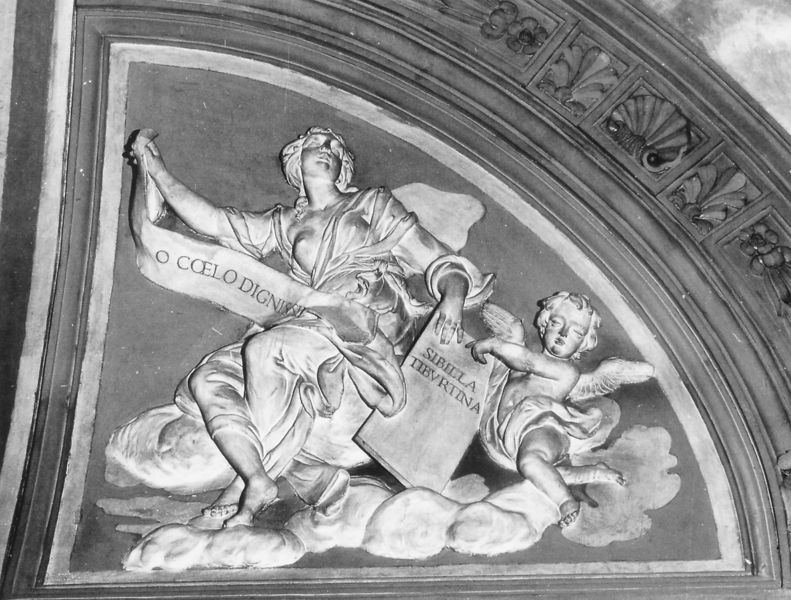
Titel: Sibilla
Künstler: Girolamo Gramignoli
Standort: Rom, S. Silvestro in Capite (EU - I - Latium)
Schlagwörter: flügel, fuß, himmel, wolken, ausschnitt, brust, frau, säule, wolke, band, rahmen, stein, hände, decke, kind, engel, putte, beine, relief, schrift, bogen, mauer, figuren, buch, kreissegment, muschel, fresko, putti, grabmal, tympanon, schriftband, steinhauerei, sybille, sibilla, sibilla tiburtina